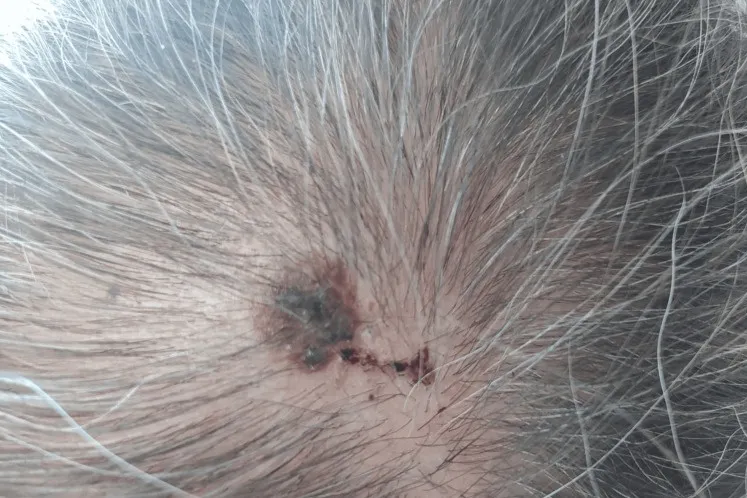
Clinical aspect of the lesion. . Irregular seborrheic-like lesion situated on the crown of the patient's head.
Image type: medical_photograph (skin_photograph)